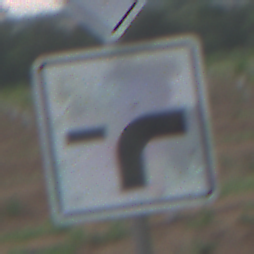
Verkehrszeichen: VerlaufVorfahrtsstrasse9
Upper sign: Vorfahrtsstrasse
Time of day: SunriseSunset
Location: Outdoor (Nature)
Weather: PartlyCloudy
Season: NotSpecified
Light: Natural